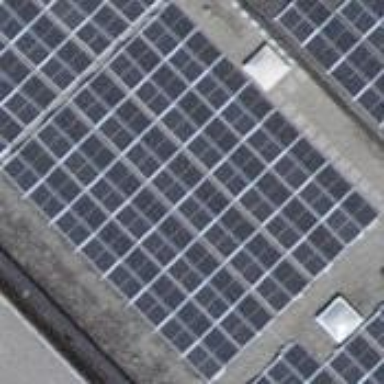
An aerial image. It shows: Solar power generator.